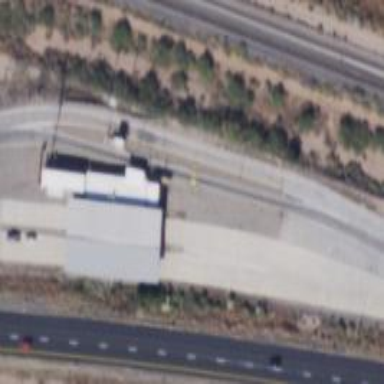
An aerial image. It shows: Weighbridge facility.